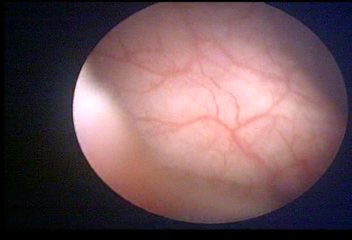
Modality: WLC
Class: Normal mucosa
Bladder cancer association: No